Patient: sex M, age 85
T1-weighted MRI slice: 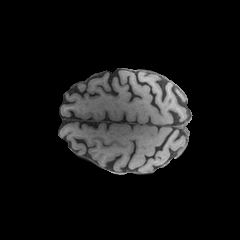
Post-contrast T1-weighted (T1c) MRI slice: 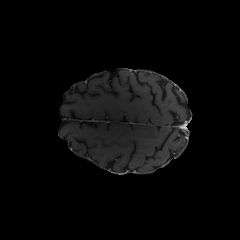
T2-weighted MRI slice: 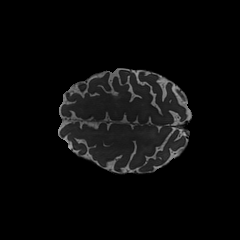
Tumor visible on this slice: yes
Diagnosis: Glioblastoma, IDH-wildtype
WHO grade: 4